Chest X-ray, PA view. Patient: 83 years old, sex F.
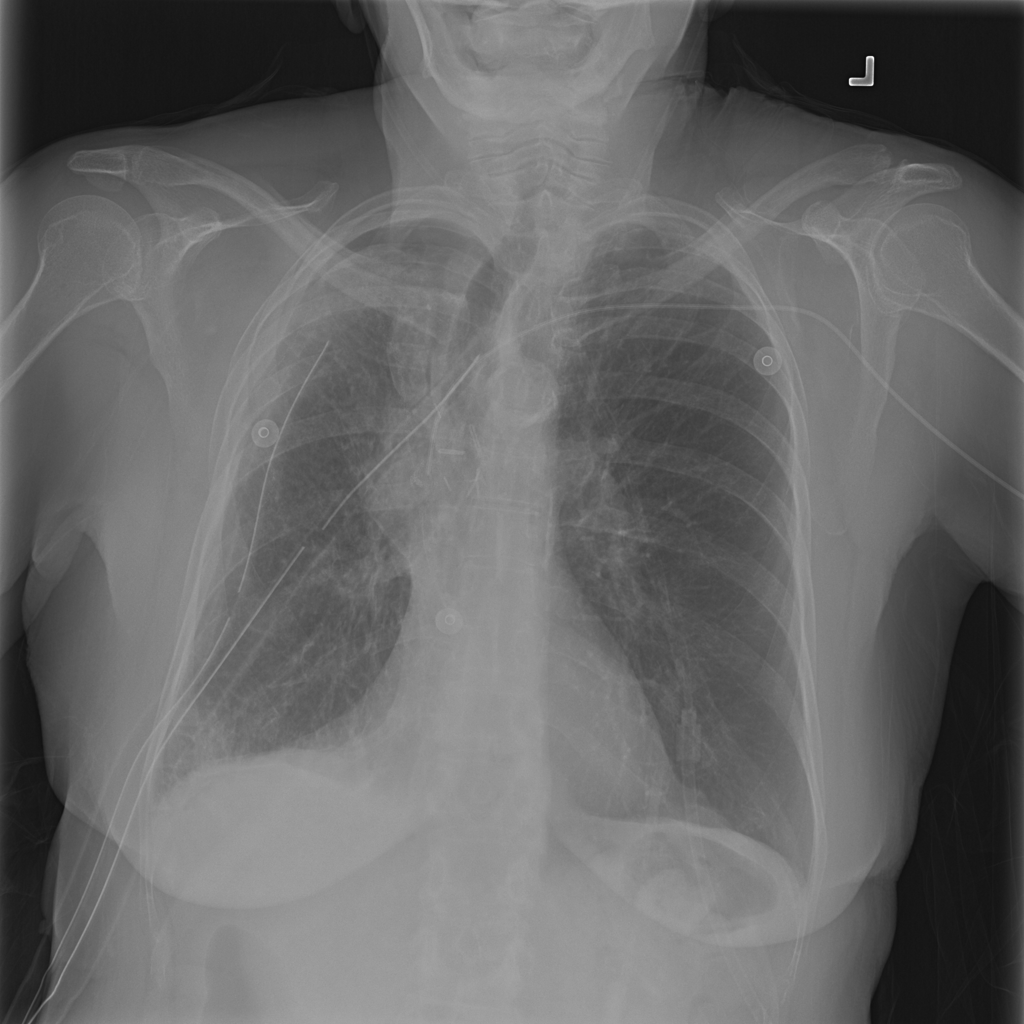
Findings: No Finding